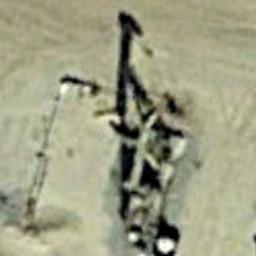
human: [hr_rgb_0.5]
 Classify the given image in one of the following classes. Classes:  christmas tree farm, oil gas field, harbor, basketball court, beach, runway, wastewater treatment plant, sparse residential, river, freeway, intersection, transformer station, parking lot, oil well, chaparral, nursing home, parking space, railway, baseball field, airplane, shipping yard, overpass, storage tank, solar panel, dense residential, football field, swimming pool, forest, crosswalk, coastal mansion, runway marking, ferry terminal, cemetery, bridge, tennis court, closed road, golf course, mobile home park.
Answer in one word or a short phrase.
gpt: oil well